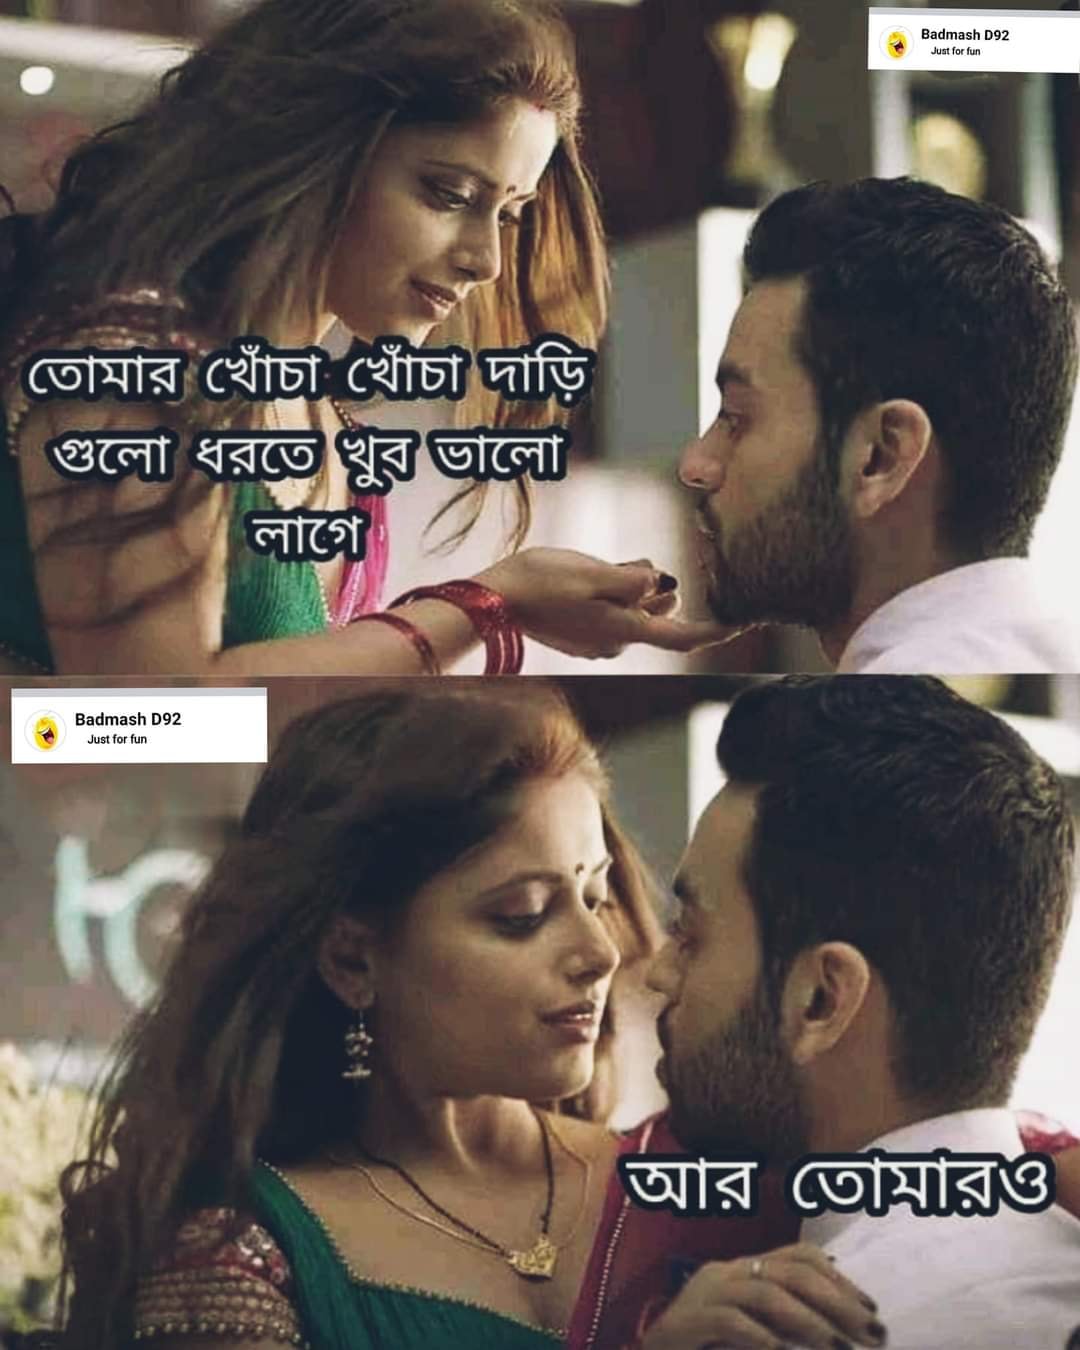
Caption: তোমার খোঁচা খোঁচা দাড়ি গুলো ধরতে খুব ভালো লাগে     আর তোমারও
Label: non-hate